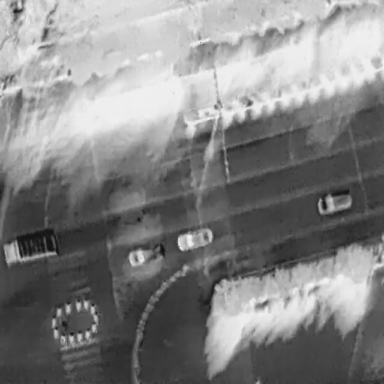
There are four objects shown in the infrared image, including three Cars, and an OtherVehicle.